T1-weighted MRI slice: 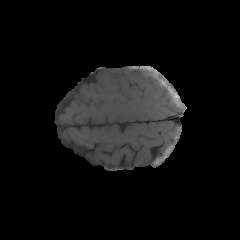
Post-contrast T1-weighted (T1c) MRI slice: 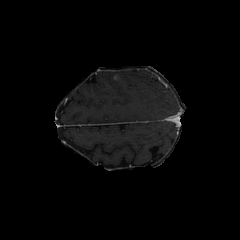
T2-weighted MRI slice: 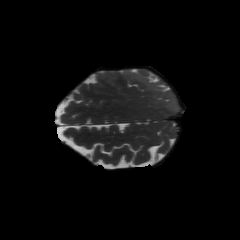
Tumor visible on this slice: yes